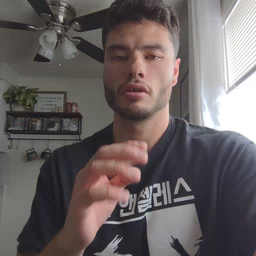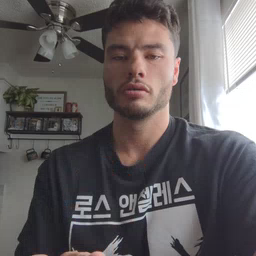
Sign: cowboy